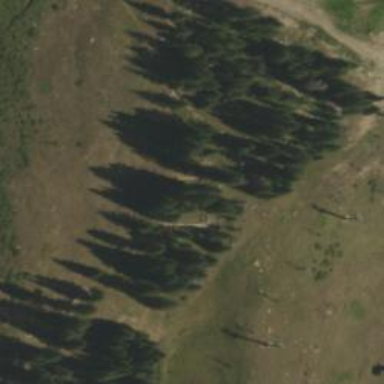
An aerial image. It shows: Area of evergreen woodland.